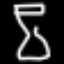
Label: hourglass